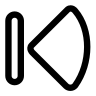
Cursor type: resize_w
OS/theme: linux-bibata
Variant: white